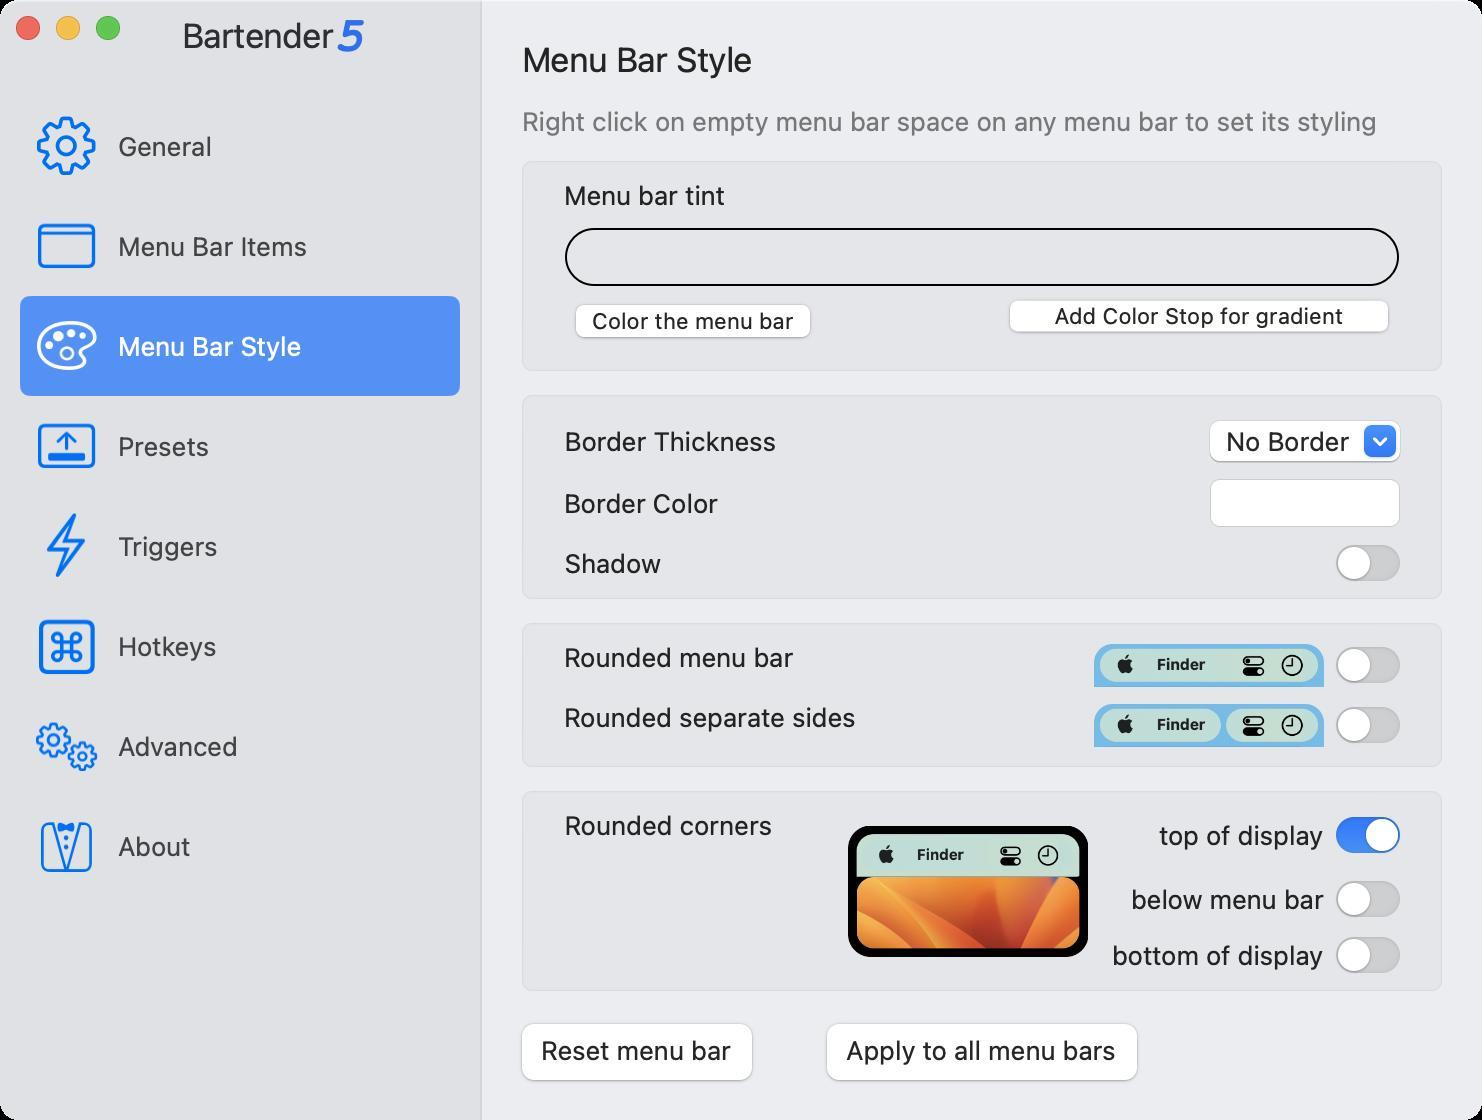
Accessibility tree:
{"name": "Bartender_5", "role": "AXWindow", "description": null, "role_description": "standard window", "value": null, "position": "354.00;77.00", "size": "741;560", "children": [{"name": null, "role": "AXSplitGroup", "description": null, "role_description": "split group", "value": null, "position": "0.00;0.00", "size": "741;560", "children": [{"name": null, "role": "AXStaticText", "description": null, "role_description": "text", "value": "Bartender", "position": "89.00;8.00", "size": "80;20", "children": []}, {"name": null, "role": "AXStaticText", "description": null, "role_description": "text", "value": "5", "position": "165.00;5.50", "size": "18;27", "children": []}, {"name": null, "role": "AXScrollArea", "description": null, "role_description": "scroll area", "value": null, "position": "0.00;38.00", "size": "240;522", "children": [{"name": null, "role": "AXOutline", "description": null, "role_description": "outline", "value": null, "position": "0.00;38.00", "size": "240;522", "children": [{"name": null, "role": "AXRow", "description": null, "role_description": "outline row", "value": null, "position": "0.00;48.00", "size": "240;50", "children": [{"name": null, "role": "AXCell", "description": null, "role_description": "cell", "value": null, "position": "10.00;48.00", "size": "220;50", "children": [{"name": null, "role": "AXImage", "description": "General", "role_description": "image", "value": null, "position": "16.00;54.00", "size": "36;37", "children": []}, {"name": null, "role": "AXStaticText", "description": null, "role_description": "text", "value": "General", "position": "57.00;65.00", "size": "52;16", "children": []}]}]}, {"name": null, "role": "AXRow", "description": null, "role_description": "outline row", "value": null, "position": "0.00;98.00", "size": "240;50", "children": [{"name": null, "role": "AXCell", "description": null, "role_description": "cell", "value": null, "position": "10.00;98.00", "size": "220;50", "children": [{"name": null, "role": "AXImage", "description": "Menu Bar Layout", "role_description": "image", "value": null, "position": "16.00;106.00", "size": "36;34", "children": []}, {"name": null, "role": "AXStaticText", "description": null, "role_description": "text", "value": "Menu Bar Items", "position": "57.00;115.00", "size": "99;16", "children": []}]}]}, {"name": null, "role": "AXRow", "description": null, "role_description": "outline row", "value": null, "position": "0.00;148.00", "size": "240;50", "children": [{"name": null, "role": "AXCell", "description": null, "role_description": "cell", "value": null, "position": "10.00;148.00", "size": "220;50", "children": [{"name": null, "role": "AXImage", "description": "Menu Bar Style", "role_description": "image", "value": null, "position": "16.00;154.50", "size": "35;36", "children": []}, {"name": null, "role": "AXStaticText", "description": null, "role_description": "text", "value": "Menu Bar Style", "position": "57.00;165.00", "size": "96;16", "children": []}]}]}, {"name": null, "role": "AXRow", "description": null, "role_description": "outline row", "value": null, "position": "0.00;198.00", "size": "240;50", "children": [{"name": null, "role": "AXCell", "description": null, "role_description": "cell", "value": null, "position": "10.00;198.00", "size": "220;50", "children": [{"name": null, "role": "AXImage", "description": "Presets", "role_description": "image", "value": null, "position": "16.00;206.00", "size": "36;34", "children": []}, {"name": null, "role": "AXStaticText", "description": null, "role_description": "text", "value": "Presets", "position": "57.00;215.00", "size": "50;16", "children": []}]}]}, {"name": null, "role": "AXRow", "description": null, "role_description": "outline row", "value": null, "position": "0.00;248.00", "size": "240;50", "children": [{"name": null, "role": "AXCell", "description": null, "role_description": "cell", "value": null, "position": "10.00;248.00", "size": "220;50", "children": [{"name": null, "role": "AXImage", "description": "Triggers", "role_description": "image", "value": null, "position": "16.00;253.50", "size": "36;38", "children": []}, {"name": null, "role": "AXStaticText", "description": null, "role_description": "text", "value": "Triggers", "position": "57.00;265.00", "size": "54;16", "children": []}]}]}, {"name": null, "role": "AXRow", "description": null, "role_description": "outline row", "value": null, "position": "0.00;298.00", "size": "240;50", "children": [{"name": null, "role": "AXCell", "description": null, "role_description": "cell", "value": null, "position": "10.00;298.00", "size": "220;50", "children": [{"name": null, "role": "AXImage", "description": "Hot Keys", "role_description": "image", "value": null, "position": "16.00;306.00", "size": "35;34", "children": []}, {"name": null, "role": "AXStaticText", "description": null, "role_description": "text", "value": "Hotkeys", "position": "57.00;315.00", "size": "54;16", "children": []}]}]}, {"name": null, "role": "AXRow", "description": null, "role_description": "outline row", "value": null, "position": "0.00;348.00", "size": "240;50", "children": [{"name": null, "role": "AXCell", "description": null, "role_description": "cell", "value": null, "position": "10.00;348.00", "size": "220;50", "children": [{"name": null, "role": "AXImage", "description": "Advanced", "role_description": "image", "value": null, "position": "16.00;354.50", "size": "36;37", "children": []}, {"name": null, "role": "AXStaticText", "description": null, "role_description": "text", "value": "Advanced", "position": "57.00;365.00", "size": "64;16", "children": []}]}]}, {"name": null, "role": "AXRow", "description": null, "role_description": "outline row", "value": null, "position": "0.00;398.00", "size": "240;50", "children": [{"name": null, "role": "AXCell", "description": null, "role_description": "cell", "value": null, "position": "10.00;398.00", "size": "220;50", "children": [{"name": null, "role": "AXImage", "description": "", "role_description": "image", "value": null, "position": "16.00;409.00", "size": "36;29", "children": []}, {"name": null, "role": "AXStaticText", "description": null, "role_description": "text", "value": "About", "position": "57.00;415.00", "size": "40;16", "children": []}]}]}, {"name": null, "role": "AXColumn", "description": null, "role_description": "column", "value": null, "position": "10.00;38.00", "size": "220;522", "children": []}]}]}, {"name": null, "role": "AXSplitter", "description": null, "role_description": "splitter", "value": 240.0, "position": "240.00;28.00", "size": "1;532", "children": []}, {"name": null, "role": "AXStaticText", "description": null, "role_description": "text", "value": "Menu Bar Style", "position": "259.00;20.00", "size": "464;20", "children": []}, {"name": null, "role": "AXStaticText", "description": null, "role_description": "text", "value": "Right click on empty menu bar space on any menu bar to set its styling", "position": "259.00;52.50", "size": "464;16", "children": []}, {"name": null, "role": "AXGroup", "description": null, "role_description": "group", "value": null, "position": "258.00;78.50", "size": "466;111", "children": [{"name": null, "role": "AXStaticText", "description": null, "role_description": "text", "value": "Menu bar tint", "position": "280.00;89.50", "size": "85;16", "children": []}, {"name": "Add_Color_Stop_for_gradient", "role": "AXButton", "description": null, "role_description": "button", "value": null, "position": "499.00;143.50", "size": "201;32", "children": []}, {"name": "Color_the_menu_bar", "role": "AXButton", "description": null, "role_description": "button", "value": null, "position": "282.00;148.50", "size": "129;27", "children": []}]}, {"name": null, "role": "AXGroup", "description": null, "role_description": "group", "value": null, "position": "258.00;195.50", "size": "466;108", "children": [{"name": null, "role": "AXStaticText", "description": null, "role_description": "text", "value": "Border Thickness", "position": "280.00;212.50", "size": "110;16", "children": []}, {"name": null, "role": "AXComboBox", "description": null, "role_description": "combo box", "value": "No Border", "position": "604.00;209.50", "size": "99;23", "children": [{"name": "", "role": "AXButton", "description": null, "role_description": "button", "value": null, "position": "680.00;209.50", "size": "28;23", "children": []}]}, {"name": null, "role": "AXStaticText", "description": null, "role_description": "text", "value": "Border Color", "position": "280.00;243.50", "size": "81;16", "children": []}, {"name": null, "role": "AXColorWell", "description": null, "role_description": "color well", "value": "rgb 1 1 1 1", "position": "602.00;237.50", "size": "101;28", "children": []}, {"name": null, "role": "AXStaticText", "description": null, "role_description": "text", "value": "Shadow", "position": "280.00;273.50", "size": "52;16", "children": []}, {"name": null, "role": "AXButton", "description": null, "role_description": "switch", "value": 0, "position": "666.00;271.50", "size": "36;21", "children": []}]}, {"name": null, "role": "AXGroup", "description": null, "role_description": "group", "value": null, "position": "258.00;309.50", "size": "466;78", "children": [{"name": null, "role": "AXStaticText", "description": null, "role_description": "text", "value": "Rounded menu bar", "position": "280.00;320.50", "size": "119;24", "children": []}, {"name": null, "role": "AXImage", "description": "RoundedMenuBar", "role_description": "image", "value": null, "position": "547.00;320.50", "size": "115;24", "children": []}, {"name": null, "role": "AXButton", "description": null, "role_description": "switch", "value": 0, "position": "666.00;319.50", "size": "36;27", "children": []}, {"name": null, "role": "AXStaticText", "description": null, "role_description": "text", "value": "Rounded separate sides", "position": "280.00;350.50", "size": "150;24", "children": []}, {"name": null, "role": "AXImage", "description": "SeperatePills", "role_description": "image", "value": null, "position": "547.00;350.50", "size": "115;24", "children": []}, {"name": null, "role": "AXButton", "description": null, "role_description": "switch", "value": 0, "position": "666.00;349.50", "size": "36;27", "children": []}]}, {"name": null, "role": "AXGroup", "description": null, "role_description": "group", "value": null, "position": "258.00;393.50", "size": "466;106", "children": [{"name": null, "role": "AXStaticText", "description": null, "role_description": "text", "value": "Rounded corners", "position": "280.00;404.50", "size": "108;16", "children": []}, {"name": null, "role": "AXImage", "description": "RoundedCorners", "role_description": "image", "value": null, "position": "424.00;404.50", "size": "120;82", "children": []}, {"name": null, "role": "AXStaticText", "description": null, "role_description": "text", "value": "top of display", "position": "577.50;409.50", "size": "86;16", "children": []}, {"name": null, "role": "AXButton", "description": null, "role_description": "switch", "value": 1, "position": "666.00;407.50", "size": "36;21", "children": []}, {"name": null, "role": "AXStaticText", "description": null, "role_description": "text", "value": "below menu bar", "position": "563.50;441.50", "size": "100;16", "children": []}, {"name": null, "role": "AXButton", "description": null, "role_description": "switch", "value": 0, "position": "666.00;439.50", "size": "36;21", "children": []}, {"name": null, "role": "AXStaticText", "description": null, "role_description": "text", "value": "bottom of display", "position": "554.00;469.50", "size": "110;16", "children": []}, {"name": null, "role": "AXButton", "description": null, "role_description": "switch", "value": 0, "position": "666.00;467.50", "size": "36;21", "children": []}]}, {"name": "Reset_menu_bar", "role": "AXButton", "description": null, "role_description": "button", "value": null, "position": "255.00;506.00", "size": "127;40", "children": []}, {"name": "Apply_to_all_menu_bars", "role": "AXButton", "description": null, "role_description": "button", "value": null, "position": "407.50;506.00", "size": "167;40", "children": []}]}, {"name": null, "role": "AXButton", "description": null, "role_description": "close button", "value": null, "position": "7.00;6.00", "size": "14;16", "children": []}, {"name": null, "role": "AXButton", "description": null, "role_description": "zoom button", "value": null, "position": "47.00;6.00", "size": "14;16", "children": [{"name": null, "role": "AXGroup", "description": null, "role_description": "group", "value": null, "position": "47.00;6.00", "size": "14;16", "children": [{"name": null, "role": "AXGroup", "description": null, "role_description": "group", "value": null, "position": "47.00;6.00", "size": "14;16", "children": []}]}]}, {"name": null, "role": "AXButton", "description": null, "role_description": "minimize button", "value": null, "position": "27.00;6.00", "size": "14;16", "children": []}]}